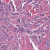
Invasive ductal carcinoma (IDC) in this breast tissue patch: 1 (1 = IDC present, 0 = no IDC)